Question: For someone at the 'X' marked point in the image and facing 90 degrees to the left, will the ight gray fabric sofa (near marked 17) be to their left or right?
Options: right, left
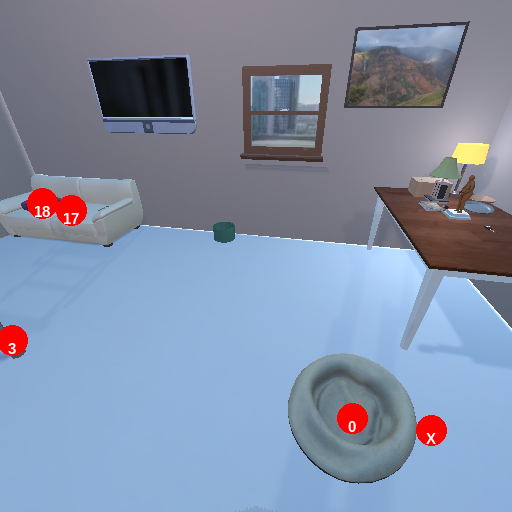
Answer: right